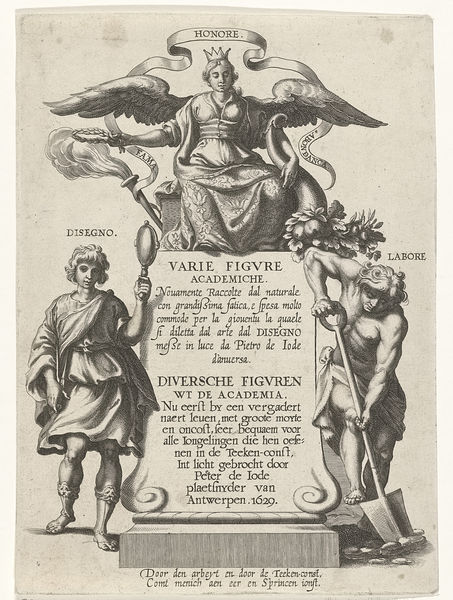
Titel: Titelprent met allegorische figuren van Tekenkunst, Faam en Arbeid
Künstler: Pieter de (I) Jode
Standort: Amsterdam
Institution: Rijksmuseum
Schlagwörter: zeichnung, spiegel, blatt, tugend, arbeit, figuren, inschrift, allegorie, ehre, viktoria, disegno, lattallegorie